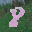
Label: 8